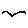
Label: bird